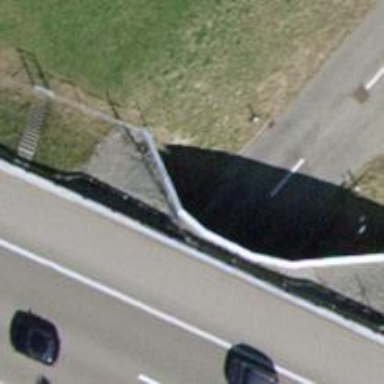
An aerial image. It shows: Tertiary road passing through tunnel with asphalt surface.